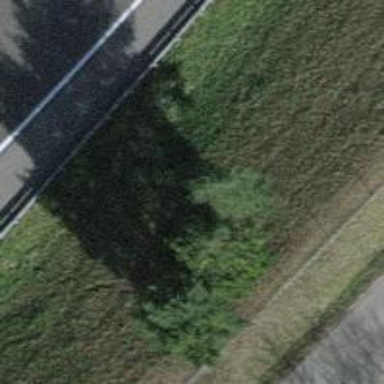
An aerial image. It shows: Row of needle-leaved trees.